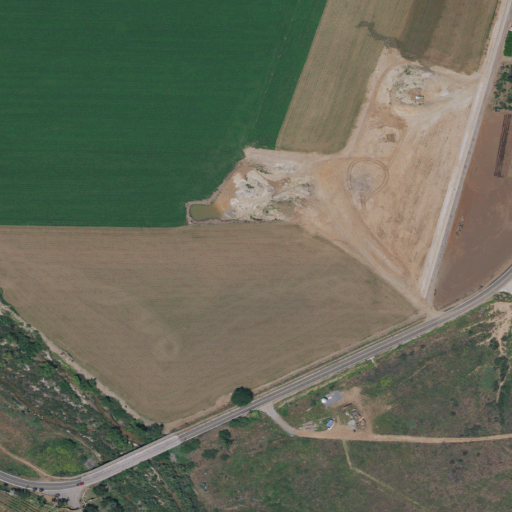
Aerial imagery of valley in California named Bandy Canyon containing grassland, pasture, open development, shrub, low intensity development, woody wetlands, herbaceous wetlands, and medium intensity development